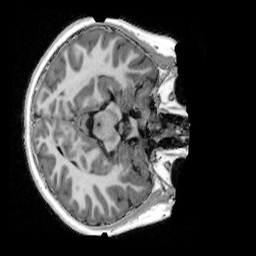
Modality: UNIT1_denoised
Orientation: axial
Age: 9
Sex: female
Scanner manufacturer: siemens
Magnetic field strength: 3 T
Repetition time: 4 s
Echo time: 0.00303 s